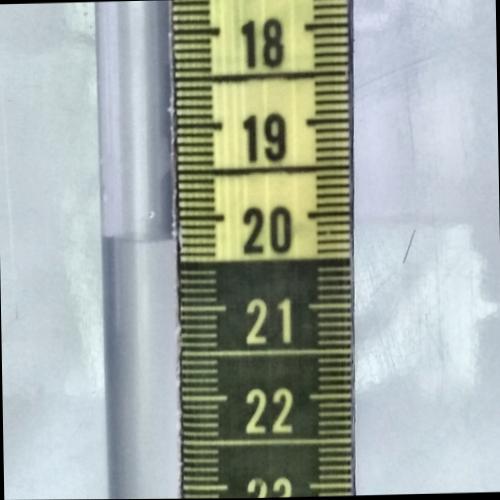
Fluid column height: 20.2 cm